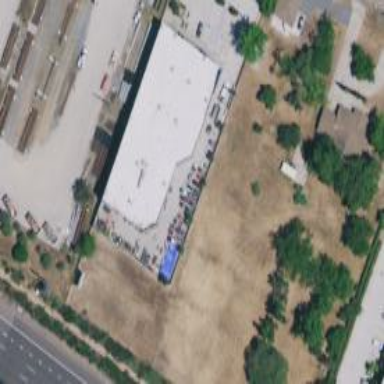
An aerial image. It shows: Motorsports shop located in building.